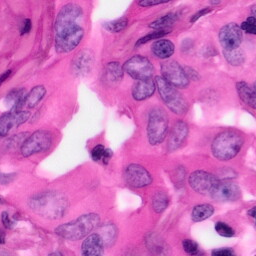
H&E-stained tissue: Pancreatic